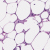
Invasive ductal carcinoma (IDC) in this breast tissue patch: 0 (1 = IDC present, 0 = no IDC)